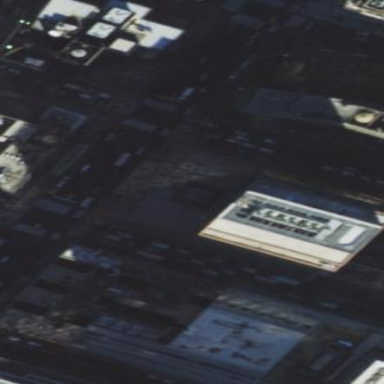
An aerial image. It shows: The building has flat concrete roof.